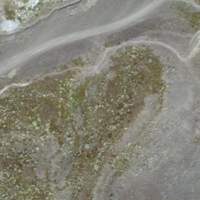
EUNIS habitat code: 48
Species observed at this site:
Geum reptans